Field crop: maize
Growth stage: 2
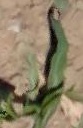
Species: maize